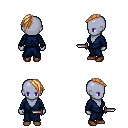
a pixel art fantasy rpg character, female body template, dark elf, purple skin, blue robe, gold greaves, light blonde long mohawk hairstyle, brown shoes, dagger, four views (front, back, left, right), 2x2 character sprite sheet, small pixel art, hard edges, no anti-aliasing